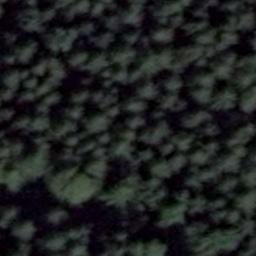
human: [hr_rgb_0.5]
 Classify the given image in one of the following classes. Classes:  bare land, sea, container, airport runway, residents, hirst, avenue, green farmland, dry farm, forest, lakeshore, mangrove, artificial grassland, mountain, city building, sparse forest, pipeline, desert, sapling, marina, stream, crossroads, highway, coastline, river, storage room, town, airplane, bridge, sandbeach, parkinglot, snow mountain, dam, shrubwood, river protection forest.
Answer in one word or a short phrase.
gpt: forest